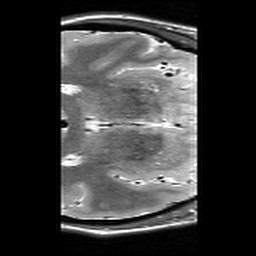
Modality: T2w
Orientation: axial
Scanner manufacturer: siemens
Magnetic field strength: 3 T
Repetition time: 8.1 s
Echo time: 0.05 s